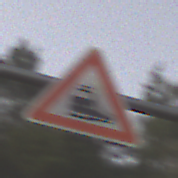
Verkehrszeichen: Bahnuebergang
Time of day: SunriseSunset
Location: Outdoor (Nature)
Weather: Clear
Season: NotSpecified
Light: Natural